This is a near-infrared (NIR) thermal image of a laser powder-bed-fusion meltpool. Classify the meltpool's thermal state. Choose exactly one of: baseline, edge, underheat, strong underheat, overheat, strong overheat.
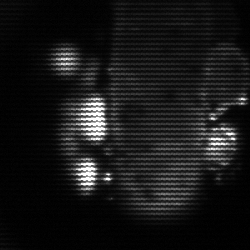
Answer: strong underheat